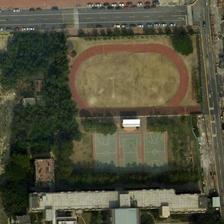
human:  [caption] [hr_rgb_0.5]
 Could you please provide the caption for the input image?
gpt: a large building and some green trees are around a playground next to a crossroads .

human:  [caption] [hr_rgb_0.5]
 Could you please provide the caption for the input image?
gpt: a playground with two basketball fields semi-surrounded by many green trees is in the corner of a crossroads .

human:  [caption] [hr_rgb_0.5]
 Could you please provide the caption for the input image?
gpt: football and basketball courts are located next to a road, and this road is under construction .

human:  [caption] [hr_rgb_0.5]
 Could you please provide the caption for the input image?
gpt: a playground next to a crossroads is semisurrounded by some green plants and buildings .

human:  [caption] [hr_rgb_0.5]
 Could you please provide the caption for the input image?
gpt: a playground next to a crossroads is semisurrounded by some green plants and buildings .